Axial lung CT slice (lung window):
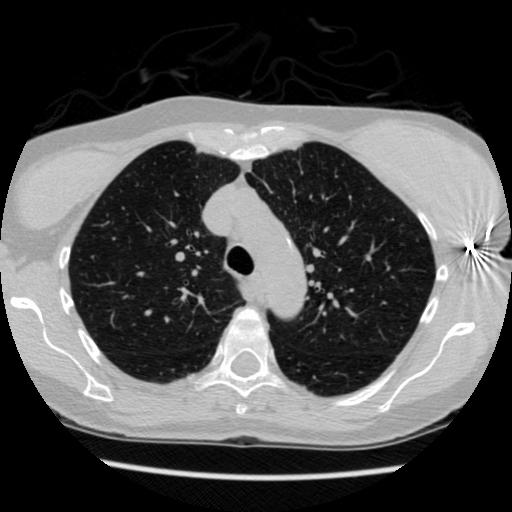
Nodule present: no